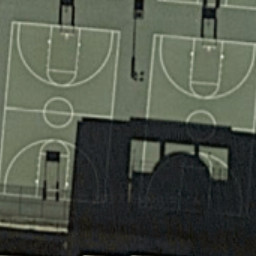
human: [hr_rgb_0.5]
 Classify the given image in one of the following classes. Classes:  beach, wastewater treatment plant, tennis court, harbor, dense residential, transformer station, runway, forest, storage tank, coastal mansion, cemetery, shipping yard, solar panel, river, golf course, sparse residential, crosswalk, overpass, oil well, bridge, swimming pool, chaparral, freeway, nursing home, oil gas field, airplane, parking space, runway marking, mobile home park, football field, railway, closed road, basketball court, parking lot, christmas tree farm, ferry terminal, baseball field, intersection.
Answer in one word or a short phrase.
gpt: basketball court